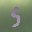
Label: 5